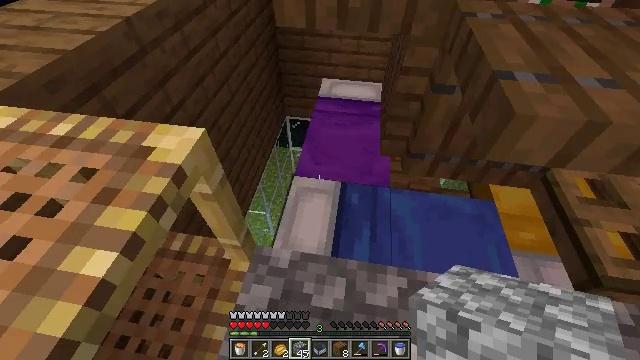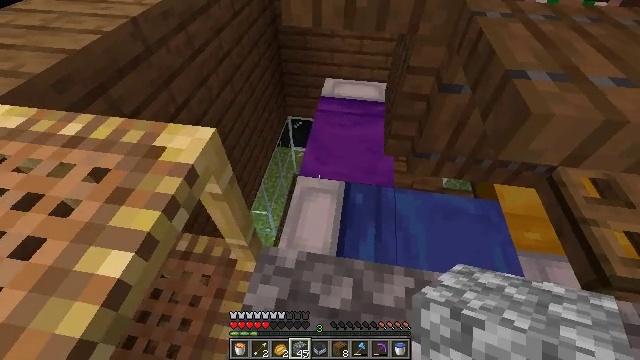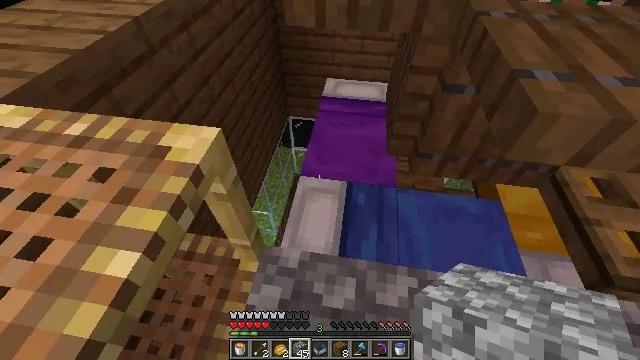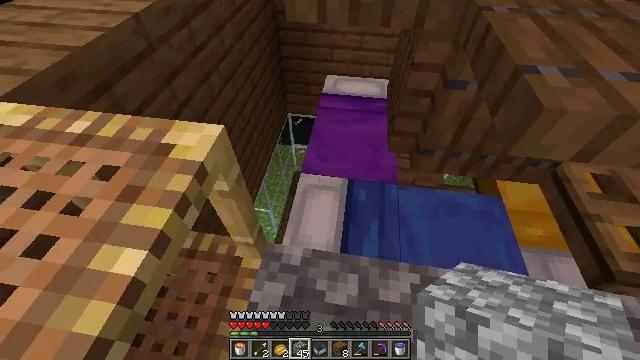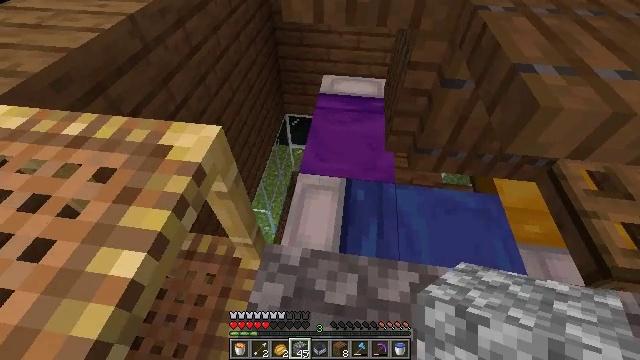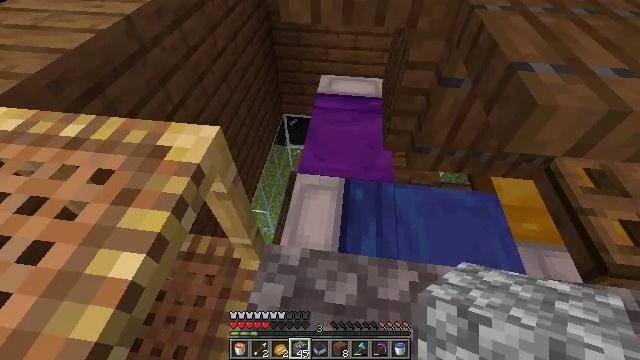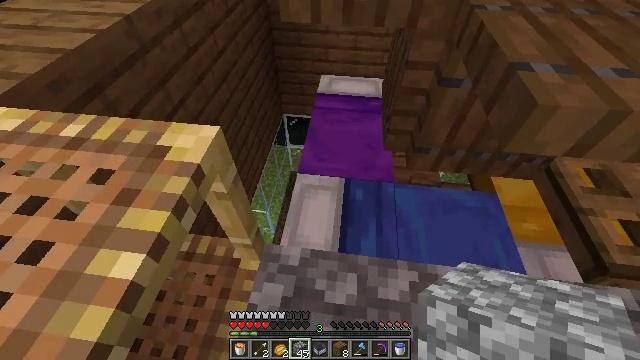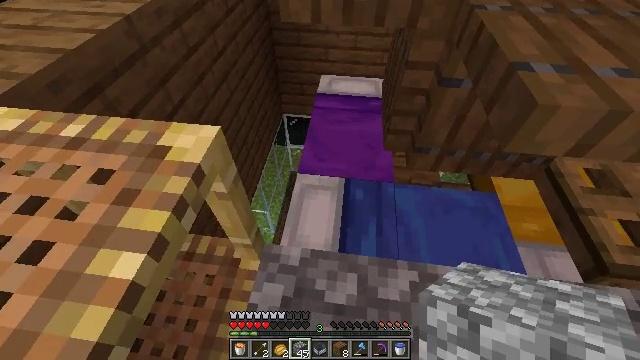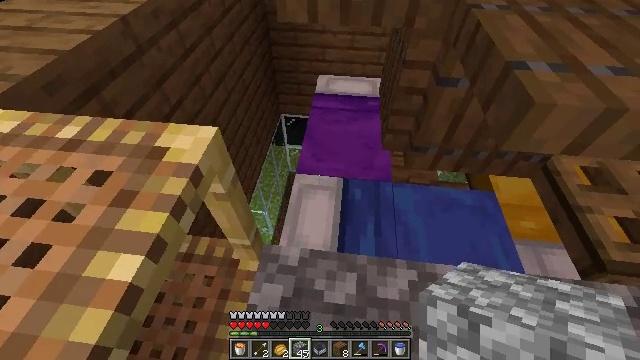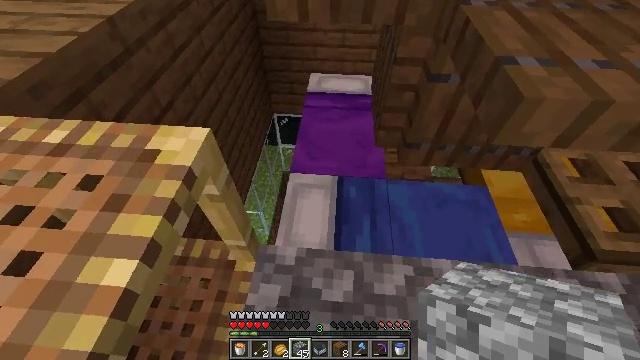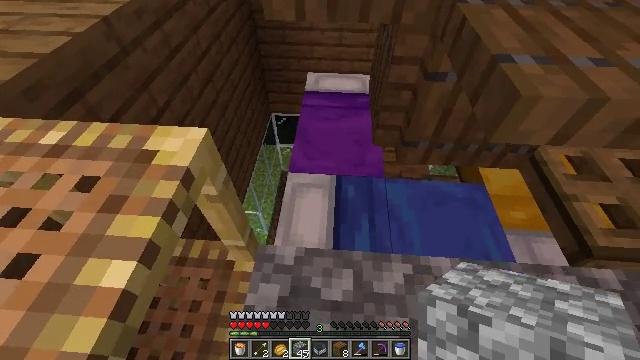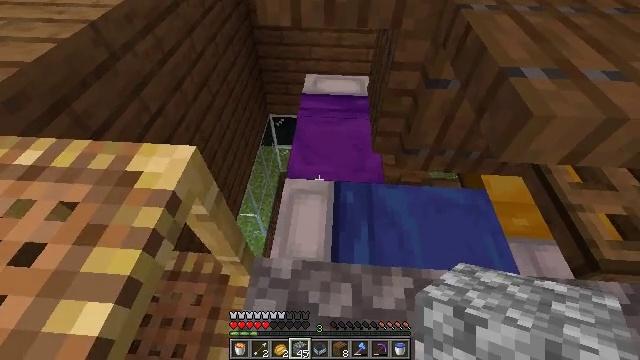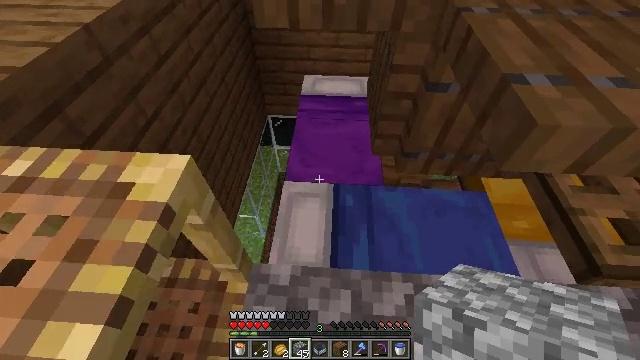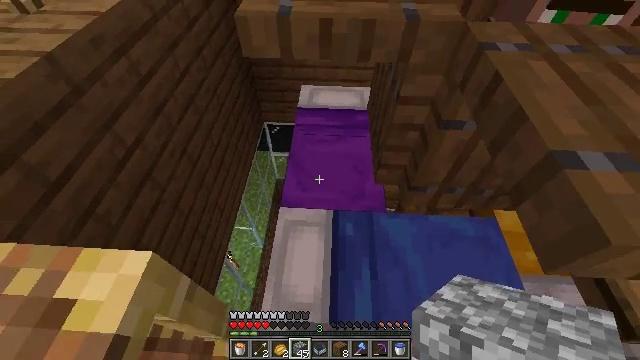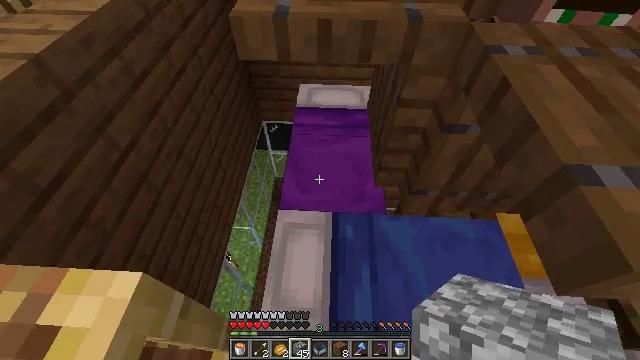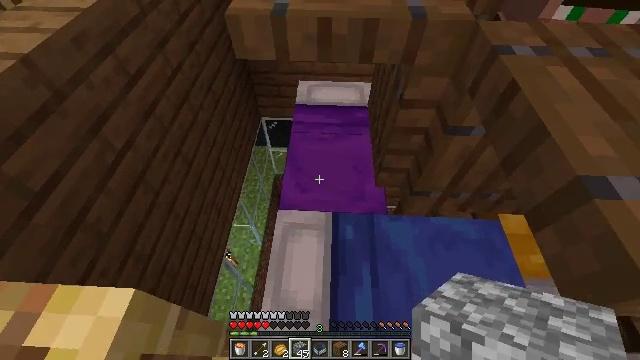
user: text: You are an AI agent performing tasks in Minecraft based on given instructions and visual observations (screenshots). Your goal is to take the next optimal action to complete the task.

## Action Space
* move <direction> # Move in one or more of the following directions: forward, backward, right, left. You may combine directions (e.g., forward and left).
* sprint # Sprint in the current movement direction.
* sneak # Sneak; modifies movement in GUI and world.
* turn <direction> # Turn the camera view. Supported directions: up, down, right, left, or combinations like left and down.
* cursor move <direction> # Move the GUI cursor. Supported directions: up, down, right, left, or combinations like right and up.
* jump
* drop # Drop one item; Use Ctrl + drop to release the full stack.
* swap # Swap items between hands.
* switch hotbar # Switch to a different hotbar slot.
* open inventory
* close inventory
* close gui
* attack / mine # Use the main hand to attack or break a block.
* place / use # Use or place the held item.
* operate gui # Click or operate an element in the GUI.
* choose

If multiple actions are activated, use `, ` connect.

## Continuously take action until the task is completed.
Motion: motion action
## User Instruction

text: Break the purple bed to move it.
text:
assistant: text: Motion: no_op
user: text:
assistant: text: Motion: no_op
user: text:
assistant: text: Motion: no_op
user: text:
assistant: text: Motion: no_op
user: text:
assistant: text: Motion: no_op
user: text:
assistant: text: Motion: no_op
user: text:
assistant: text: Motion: no_op
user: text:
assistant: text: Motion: no_op
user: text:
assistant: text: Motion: turn right
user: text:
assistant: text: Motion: no_op
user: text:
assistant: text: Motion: move forward
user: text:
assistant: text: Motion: move forward
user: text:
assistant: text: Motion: move forward
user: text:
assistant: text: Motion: no_op
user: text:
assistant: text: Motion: turn down
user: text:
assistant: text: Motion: no_op
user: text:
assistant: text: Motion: no_op
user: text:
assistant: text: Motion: no_op
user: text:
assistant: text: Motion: no_op
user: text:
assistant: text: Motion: no_op
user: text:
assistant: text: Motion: move forward
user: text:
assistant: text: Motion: move forward
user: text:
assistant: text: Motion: move forward
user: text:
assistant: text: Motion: no_op
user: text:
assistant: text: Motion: no_op
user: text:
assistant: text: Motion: no_op
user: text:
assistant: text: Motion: no_op
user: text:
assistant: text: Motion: no_op
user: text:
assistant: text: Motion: no_op
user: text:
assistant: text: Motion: no_op